Question: For my android gcm project i created a new project on the console.developers.google.com and generated a server key which works fine for my app.But it works only until a specified time which was provided by google(i guess) for a server key for being active.

Now status for this api key is active until a specified time only.After that it won't work.Then i have to regenerate a key(or revert to obsolete key) then have to update that new key value in my server side php code in order to make it work.And the newly created key also has only 12-14 hours of active status.Then that key also won't work until i regenerate another key.
So do i have any other option except updating the new server key value in my server side code again and again?
Can a permanent server key be made which would remain active for a long time?If not,any other way we can deal with this?
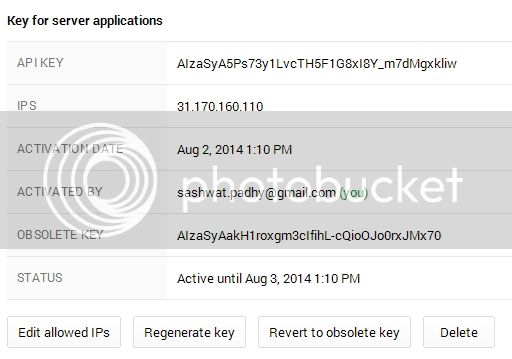
Answer: When you create a new server key, it doesn't have a an expiration date (i.e. you wouldn't see the Status line that says "Active until ...". It is permanent.
Therefore you can use the same server key for as long as you wish.
However, if you hit the "Regenerate Key" button, you can create a new key and make the old key obsolete. In this case you see the following message :

Once you hit "Replace key", the newly created key (shown in the top "API KEY" line) has no expiration date. The "Active until Aug 3 ..." is relevant only to the old "OBSOLETE KEY", which, as the message suggests, will be deactivated permanently in 24 hours.